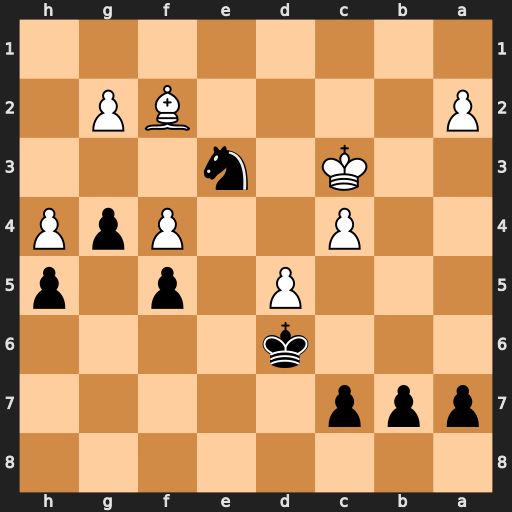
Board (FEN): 8/ppp5/3k4/3P1p1p/2P2PpP/2K1n3/P4BP1/8
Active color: b
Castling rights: -
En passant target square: -
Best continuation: Nd1+ Kd4 Nxf2